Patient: sex M, age 57
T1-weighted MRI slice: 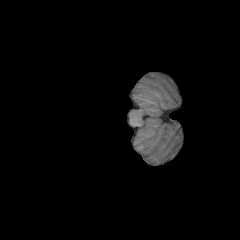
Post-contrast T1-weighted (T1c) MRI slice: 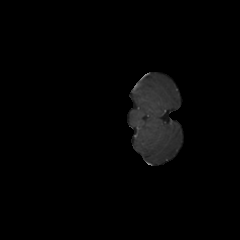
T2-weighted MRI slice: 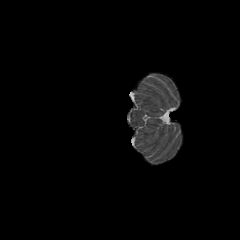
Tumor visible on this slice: no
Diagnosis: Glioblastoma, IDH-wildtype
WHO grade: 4